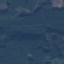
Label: Forest